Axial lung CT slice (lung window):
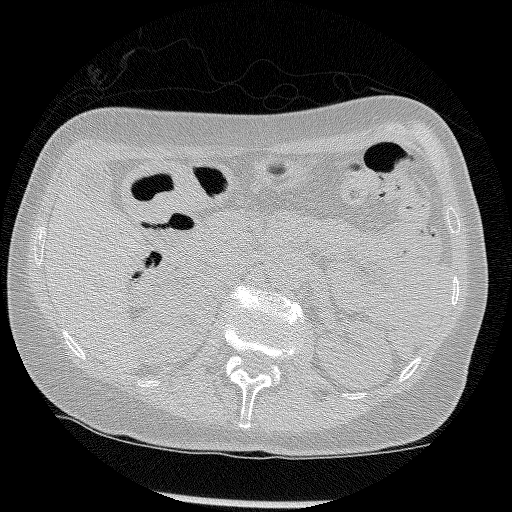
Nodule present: no